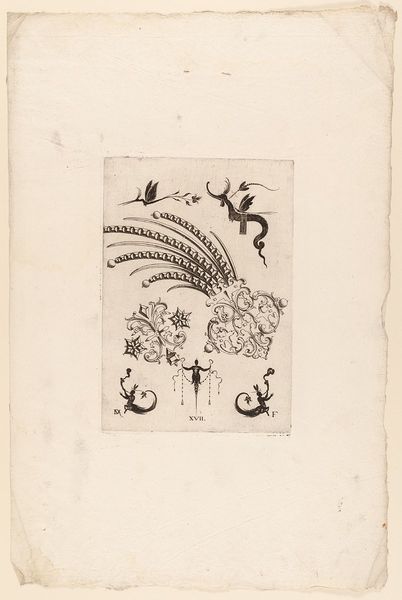
Titel: Eine Brosche und eine Agraffe
Künstler: Daniel Mignot
Standort: Hamburg
Institution: Museum für Kunst und Gewerbe Hamburg
Schlagwörter: schmuck, ornament, federn, vögel, brosche, renaissance, grafik, graphik, ornamente, fotografie, photographie, spange, schnalle, tusche, druckgraphik, druckgrafik, stich, kunstgewerbe, fabelwesen, musterbuch, kupferstich, kunsthandwerk, sten, ungeheuer, dämonen, monster, groteske, fabeltier, fabeltiere, goldschmiedearbeit, gerippt, zwitterwesen, seitenzahl, monstrum, juwelen, reproduktionen, industriedesign, xvii, druckerzeugnisse, schweifwerk, büttenpapier, ornamentstich, vorlageblätter, federn seitenzahl, drachenvase